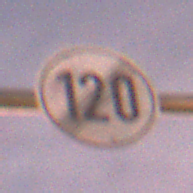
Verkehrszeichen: EndeGeschwindigkeit120
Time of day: Night
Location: Outdoor (Suburban)
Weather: PartlyCloudy
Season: NotSpecified
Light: Artificial